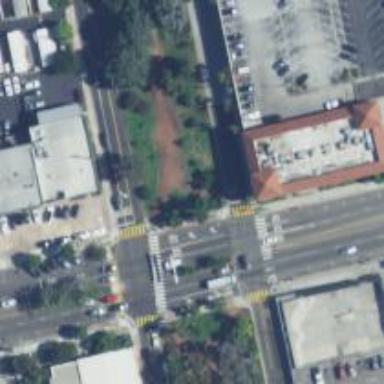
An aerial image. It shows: Asphalt footway with marked zebra crossing.